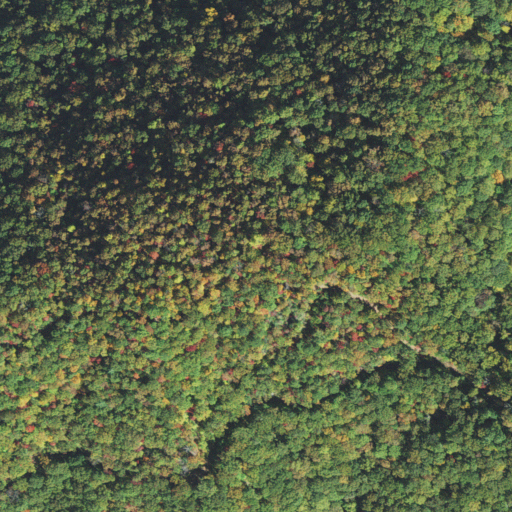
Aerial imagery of mountain in North Carolina named Fork Mountain containing mixed forest, deciduous forest, and evergreen forest